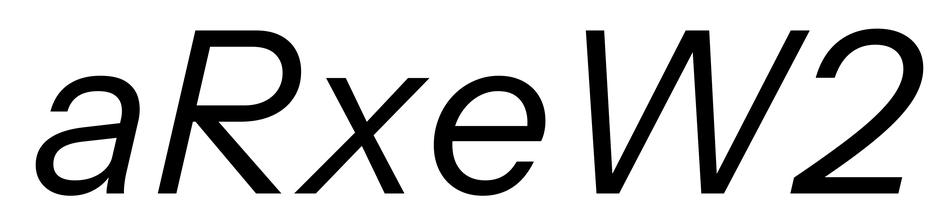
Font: InstrumentSans-Italic_Italic